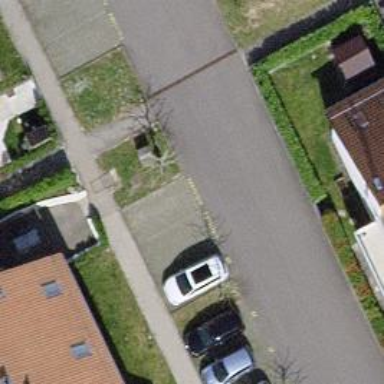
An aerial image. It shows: Street-side parking area.